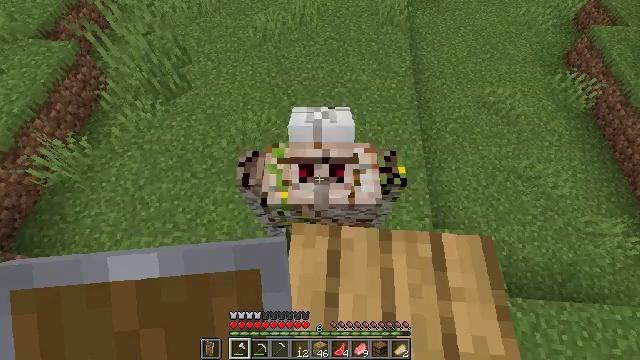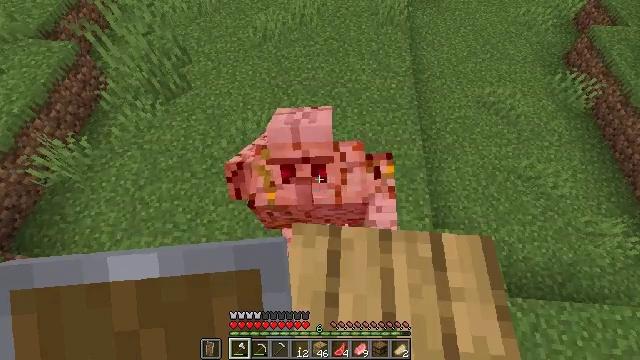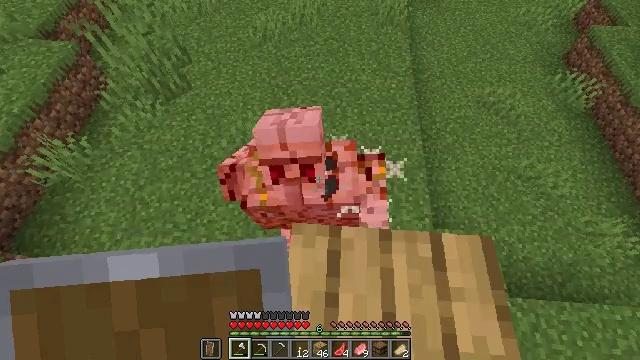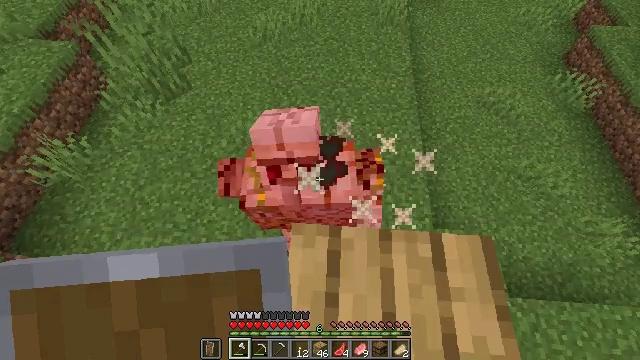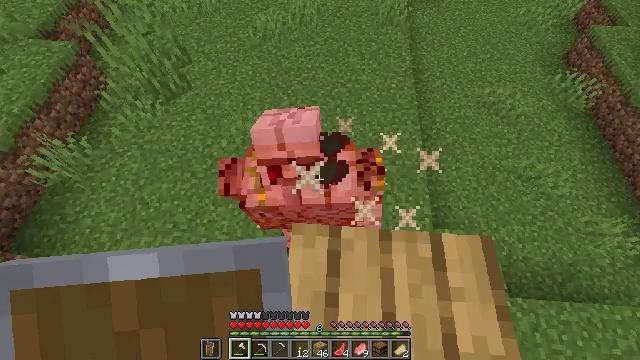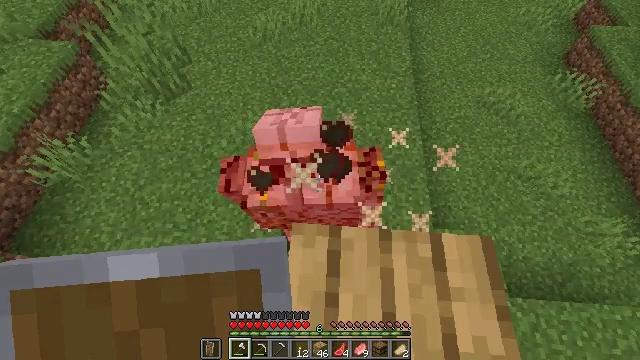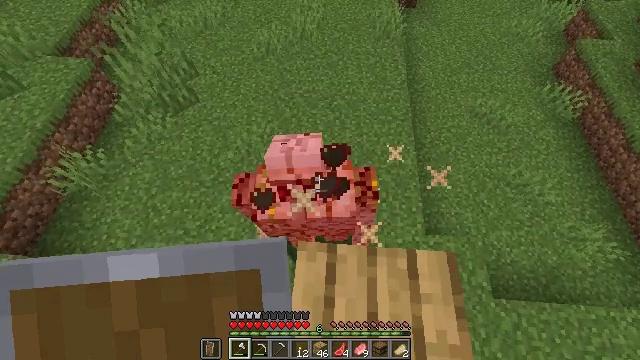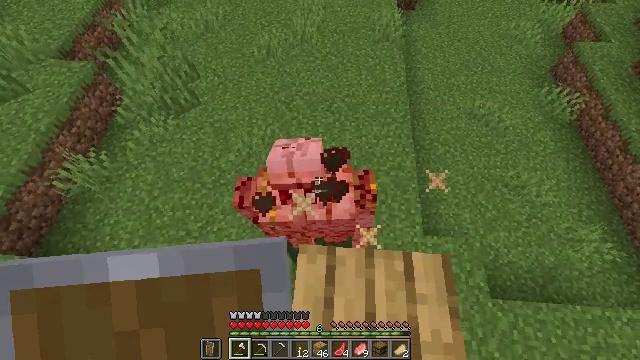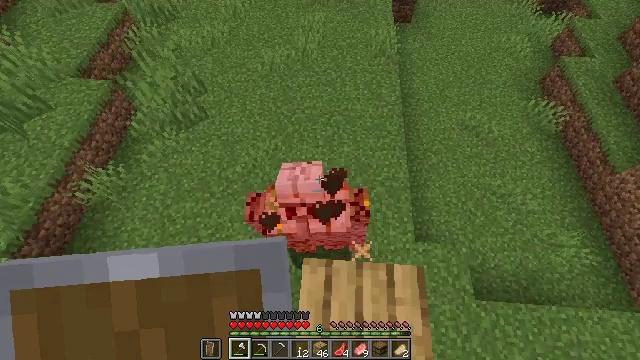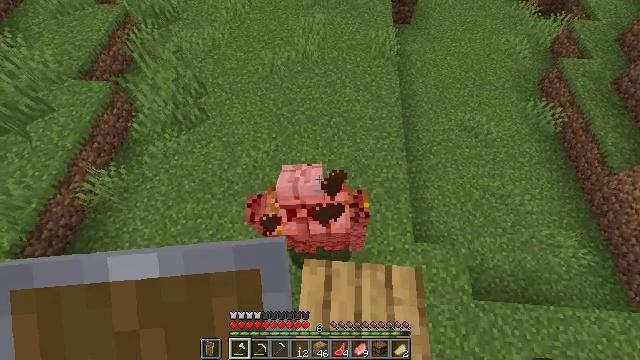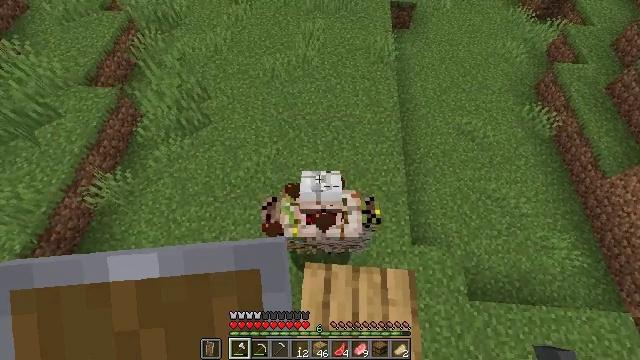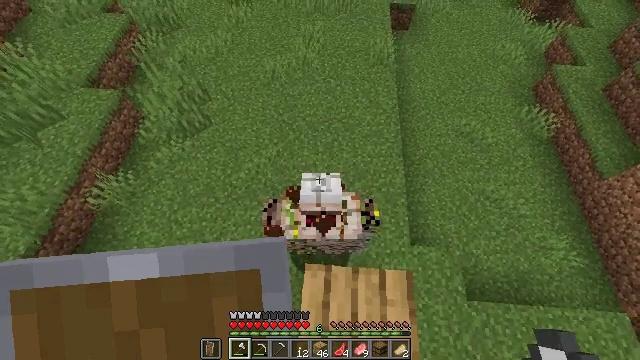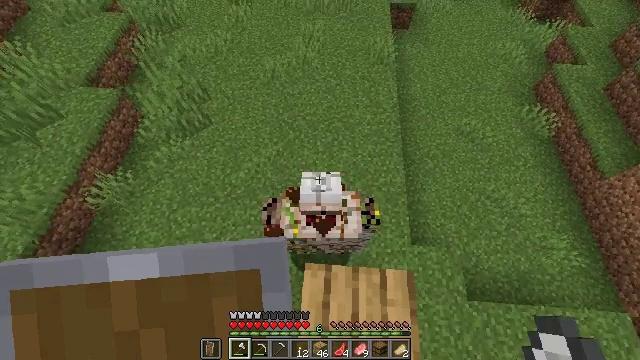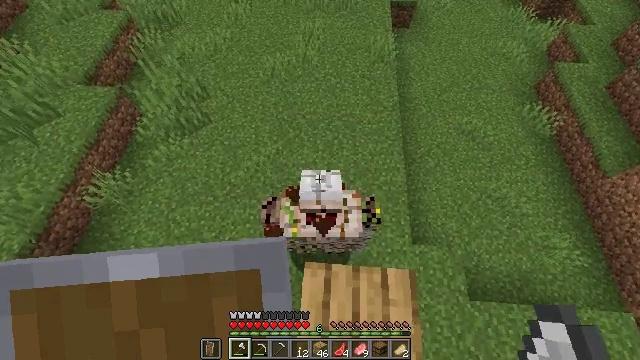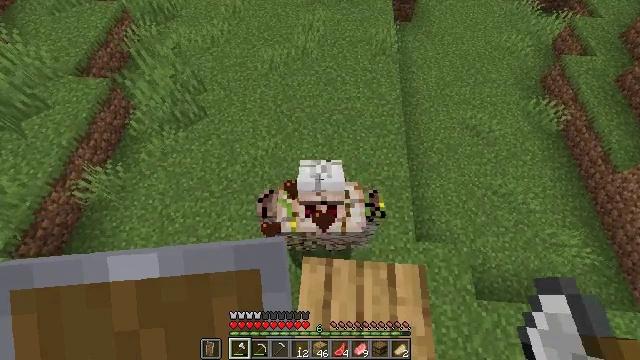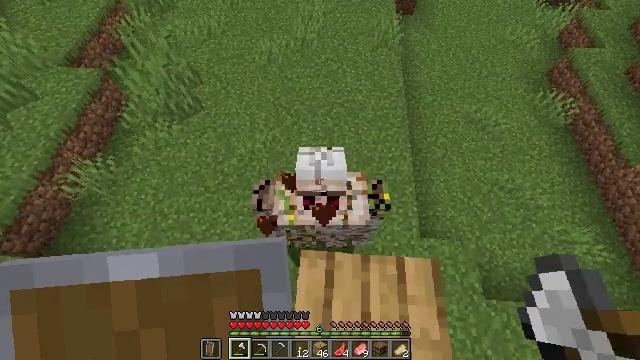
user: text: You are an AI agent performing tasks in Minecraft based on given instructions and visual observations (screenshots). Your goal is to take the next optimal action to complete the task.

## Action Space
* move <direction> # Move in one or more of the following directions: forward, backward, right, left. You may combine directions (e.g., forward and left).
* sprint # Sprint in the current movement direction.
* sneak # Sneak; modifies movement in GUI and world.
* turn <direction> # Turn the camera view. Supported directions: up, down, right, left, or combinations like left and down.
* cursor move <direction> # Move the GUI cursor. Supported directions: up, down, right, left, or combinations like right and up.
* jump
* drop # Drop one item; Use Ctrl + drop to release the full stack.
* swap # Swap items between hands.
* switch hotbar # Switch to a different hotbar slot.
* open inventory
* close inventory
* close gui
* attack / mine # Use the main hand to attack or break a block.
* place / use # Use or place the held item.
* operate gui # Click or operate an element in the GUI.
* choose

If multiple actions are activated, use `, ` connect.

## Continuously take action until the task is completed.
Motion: motion action
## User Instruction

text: Combat the iron golem.
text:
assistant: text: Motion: sneak
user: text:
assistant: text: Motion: sneak
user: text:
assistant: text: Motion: sneak
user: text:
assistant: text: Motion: sneak
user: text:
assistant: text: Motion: sneak
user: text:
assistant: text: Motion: sneak, jump
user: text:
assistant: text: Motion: sneak, jump
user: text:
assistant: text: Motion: sneak, jump
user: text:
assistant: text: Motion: sneak, jump
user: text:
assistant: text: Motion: sneak, jump
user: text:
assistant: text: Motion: sneak, jump
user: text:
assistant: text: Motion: sneak, jump
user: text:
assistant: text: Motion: sneak
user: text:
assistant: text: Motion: sneak
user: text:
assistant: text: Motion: sneak
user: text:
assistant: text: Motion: sneak, attack / mine
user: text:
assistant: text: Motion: sneak, attack / mine
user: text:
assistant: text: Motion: sneak, attack / mine
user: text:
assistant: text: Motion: sneak
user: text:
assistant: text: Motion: sneak, turn up
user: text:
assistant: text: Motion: sneak
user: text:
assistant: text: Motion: sneak